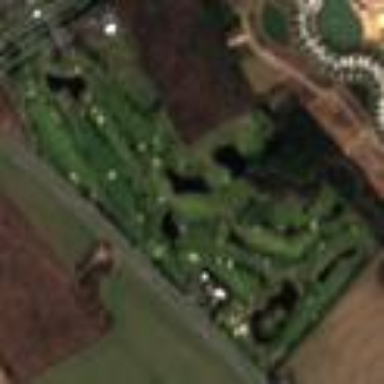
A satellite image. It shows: Golf course.